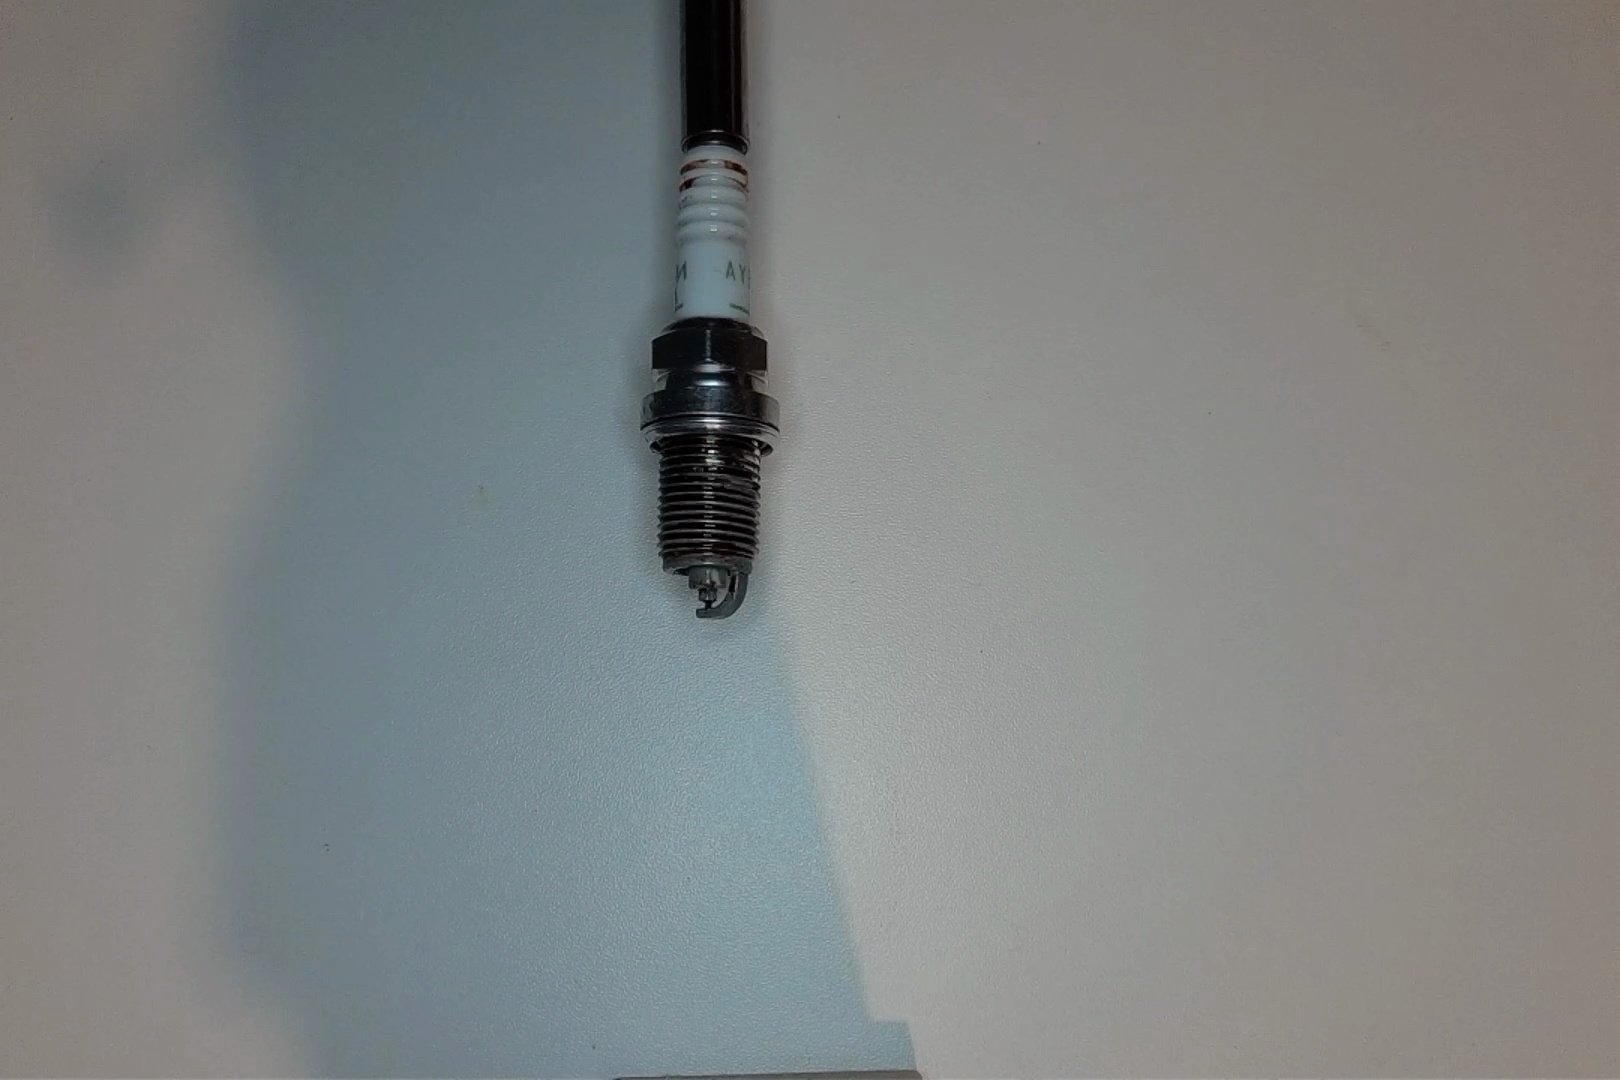
Label: anomaly